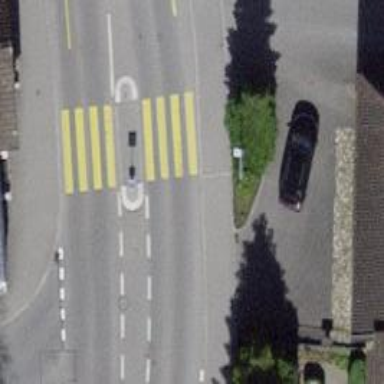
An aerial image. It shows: Uncontrolled crossing with pedestrian island.